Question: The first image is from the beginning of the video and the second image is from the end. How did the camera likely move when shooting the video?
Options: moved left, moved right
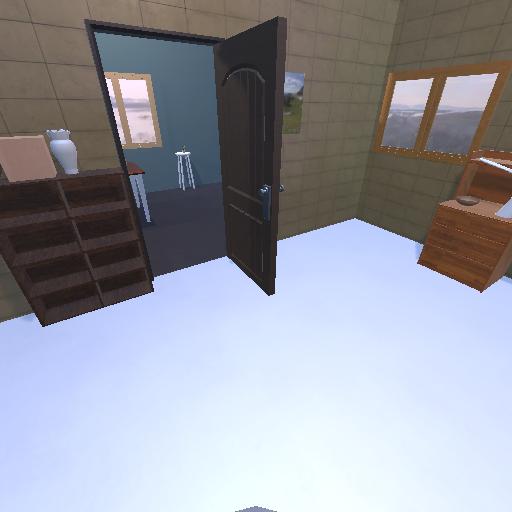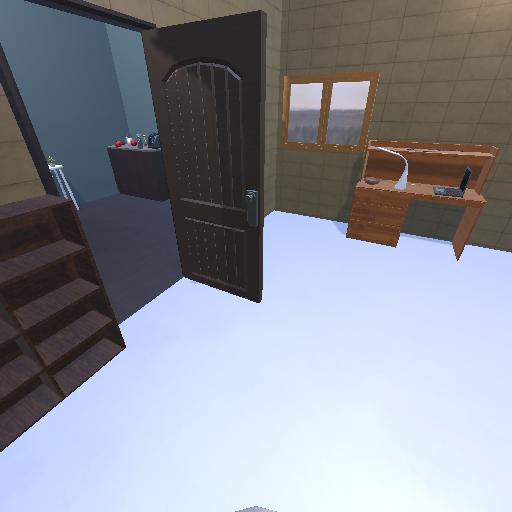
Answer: moved left